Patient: sex M, age 67
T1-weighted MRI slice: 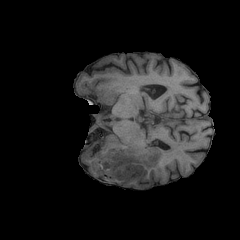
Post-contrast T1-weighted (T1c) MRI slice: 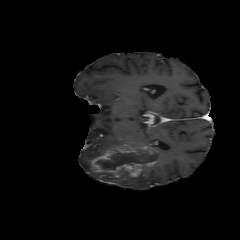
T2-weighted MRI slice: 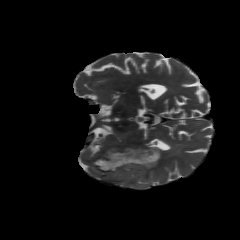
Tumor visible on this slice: yes
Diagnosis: Glioblastoma, IDH-wildtype
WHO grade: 4